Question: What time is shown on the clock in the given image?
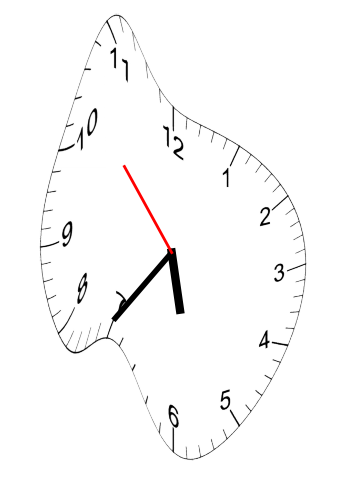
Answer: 05:35:53